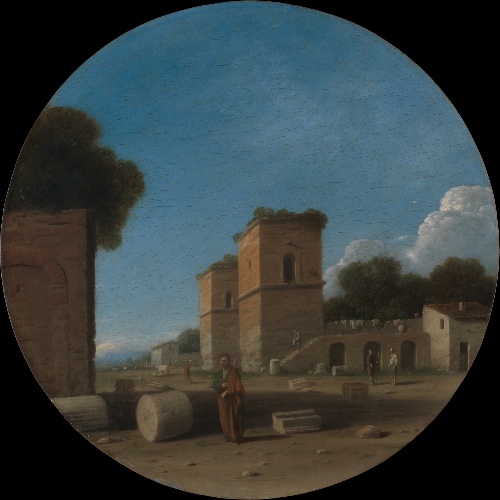
Title: A Roman Landscape with Figures
Artist: Goffredo Wals
Artist bio: German, Cologne, born ca. 1590–95, died 1638–40 Calabria
Date: probably 1630s
Object type: Painting
Classification: Paintings
Medium: Oil on copper
Dimensions: Diameter 16 in. (40.6 cm)
Department: European Paintings
Credit line: Wrightsman Fund, 1997
Accession year: 1997
Repository: Metropolitan Museum of Art, New York, NY
Tags: Rome|Ruins|Landscapes